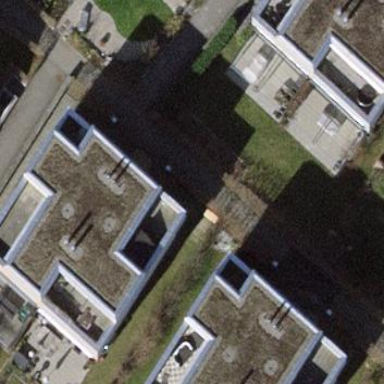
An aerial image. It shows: Terrace building.